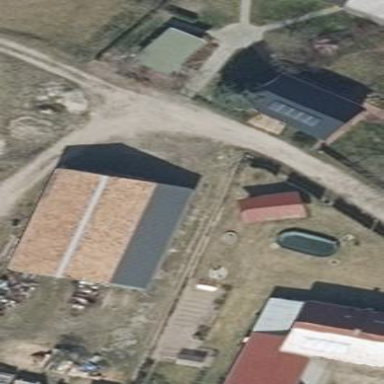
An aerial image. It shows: Gabled building with roof oriented along its structure.